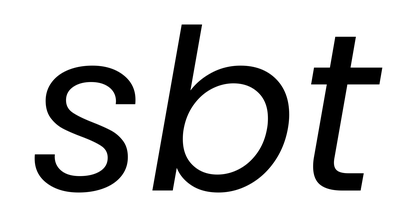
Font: Poppins-Italic